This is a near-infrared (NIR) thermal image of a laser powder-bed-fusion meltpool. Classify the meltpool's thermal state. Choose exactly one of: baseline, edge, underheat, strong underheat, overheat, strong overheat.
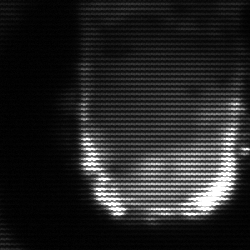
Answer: baseline